Question: I am developing an app which the Location of Caller on Incoming call Screen.
To show that I used Toast, But I came to about ann App which does this but not using Toast.
It uses something else to show something on Incoming Call Screen. I want to know what is that control.
The screen shot is attached here

As you can see in the image. I want to know about the control or View (that is in red Line Center).
This particular contriol can be dragged up and down and can be closed on clicking cross button
How to create this control.
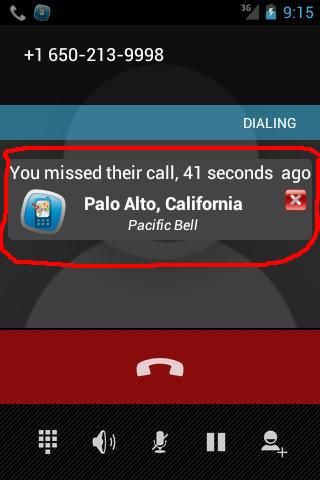
Answer: you can use system overlays to put a view on top of all the screens..
check out following post for more info:
<URL>
<URL>
<URL> is one more proof of concept...